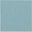
Piece: xx